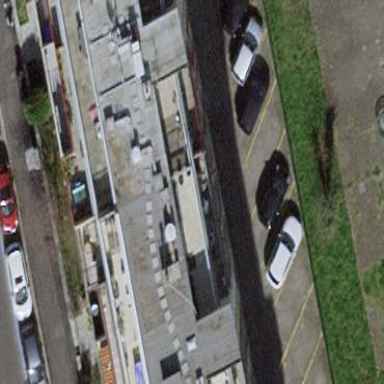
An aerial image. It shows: Unique apartment building with double saltbox roof shape.